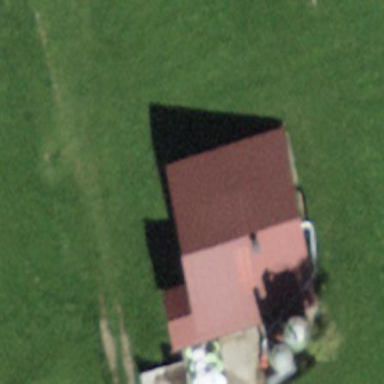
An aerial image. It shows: Rural barn.